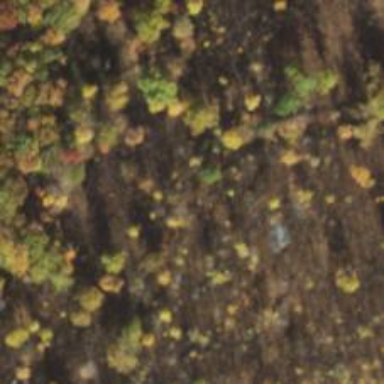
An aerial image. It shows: Abandoned railway.